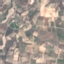
Land use / land cover: PermanentCrop